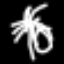
Label: palm tree